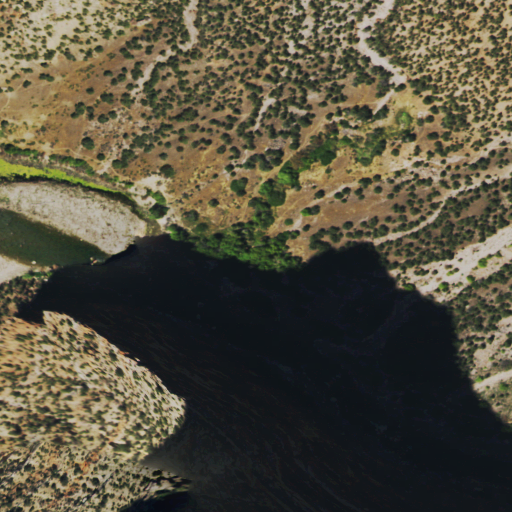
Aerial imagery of valley in Colorado named Warm Springs Draw containing evergreen forest, shrub, woody wetlands, herbaceous wetlands, deciduous forest, open water, and grassland